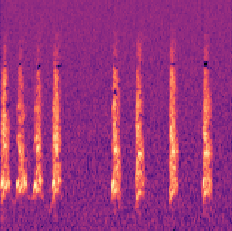
Sound class: Dog